Question: When I am working on a Java file in Android and I click on code, generate I usually have many options to choose from. Now it only shows the copyright option.

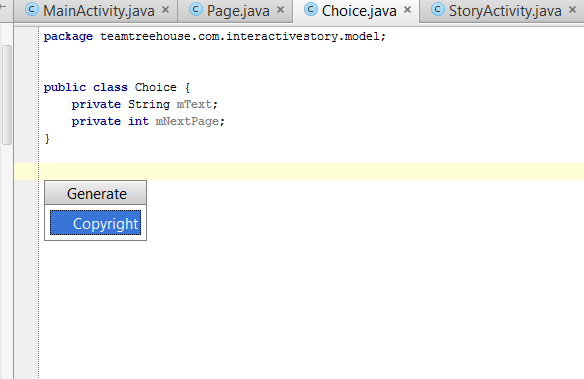
Answer: There is nothing wrong with the android studio.
you should try this inside your class.